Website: lowes
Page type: account-selection
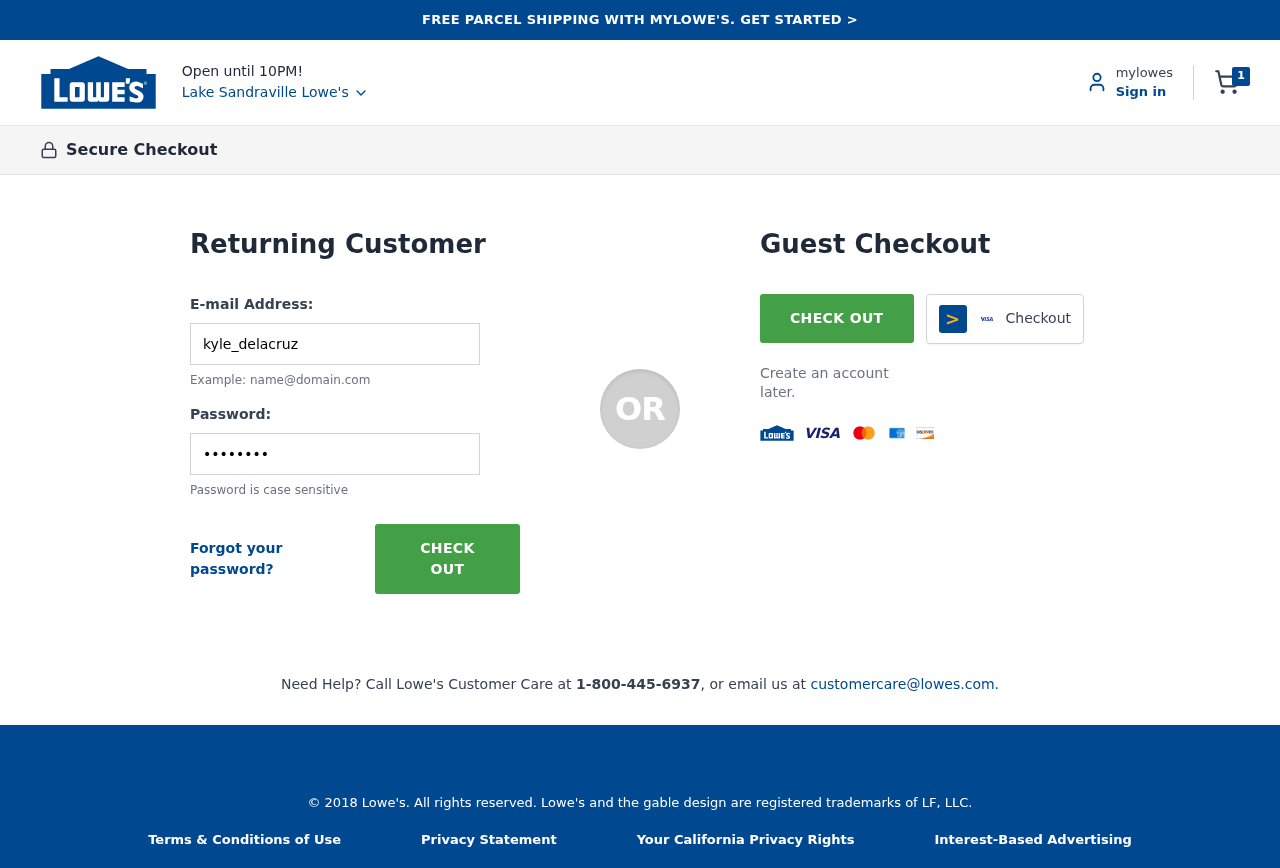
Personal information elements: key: PII_CITY
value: Lake Sandraville Lowe's
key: PII_LOGIN_USERNAME
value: kyle_delacruz
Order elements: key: ORDER_NUM_ITEMS
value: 1